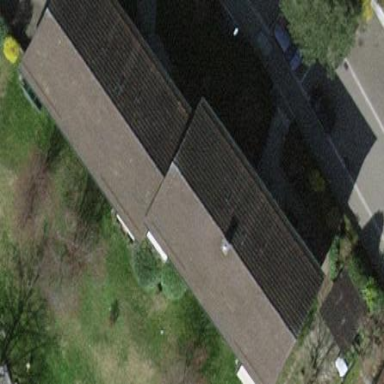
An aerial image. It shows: Building with gabled roof.